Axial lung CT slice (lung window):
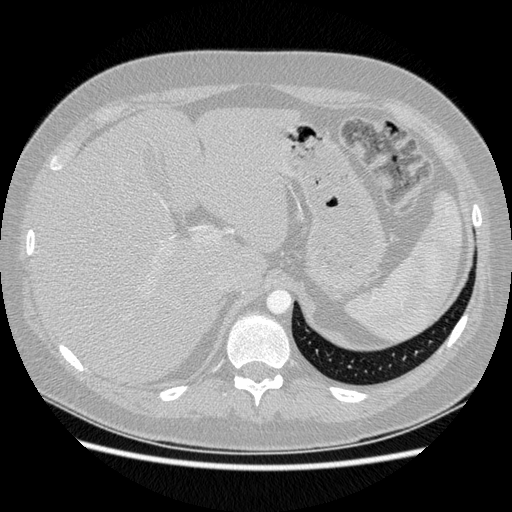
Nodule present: no